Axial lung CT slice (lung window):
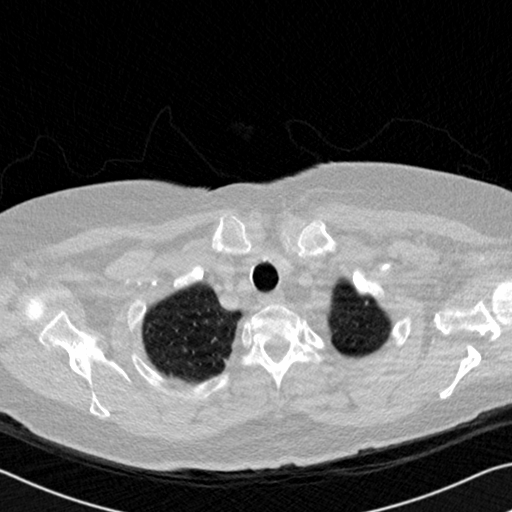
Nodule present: no